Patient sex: M
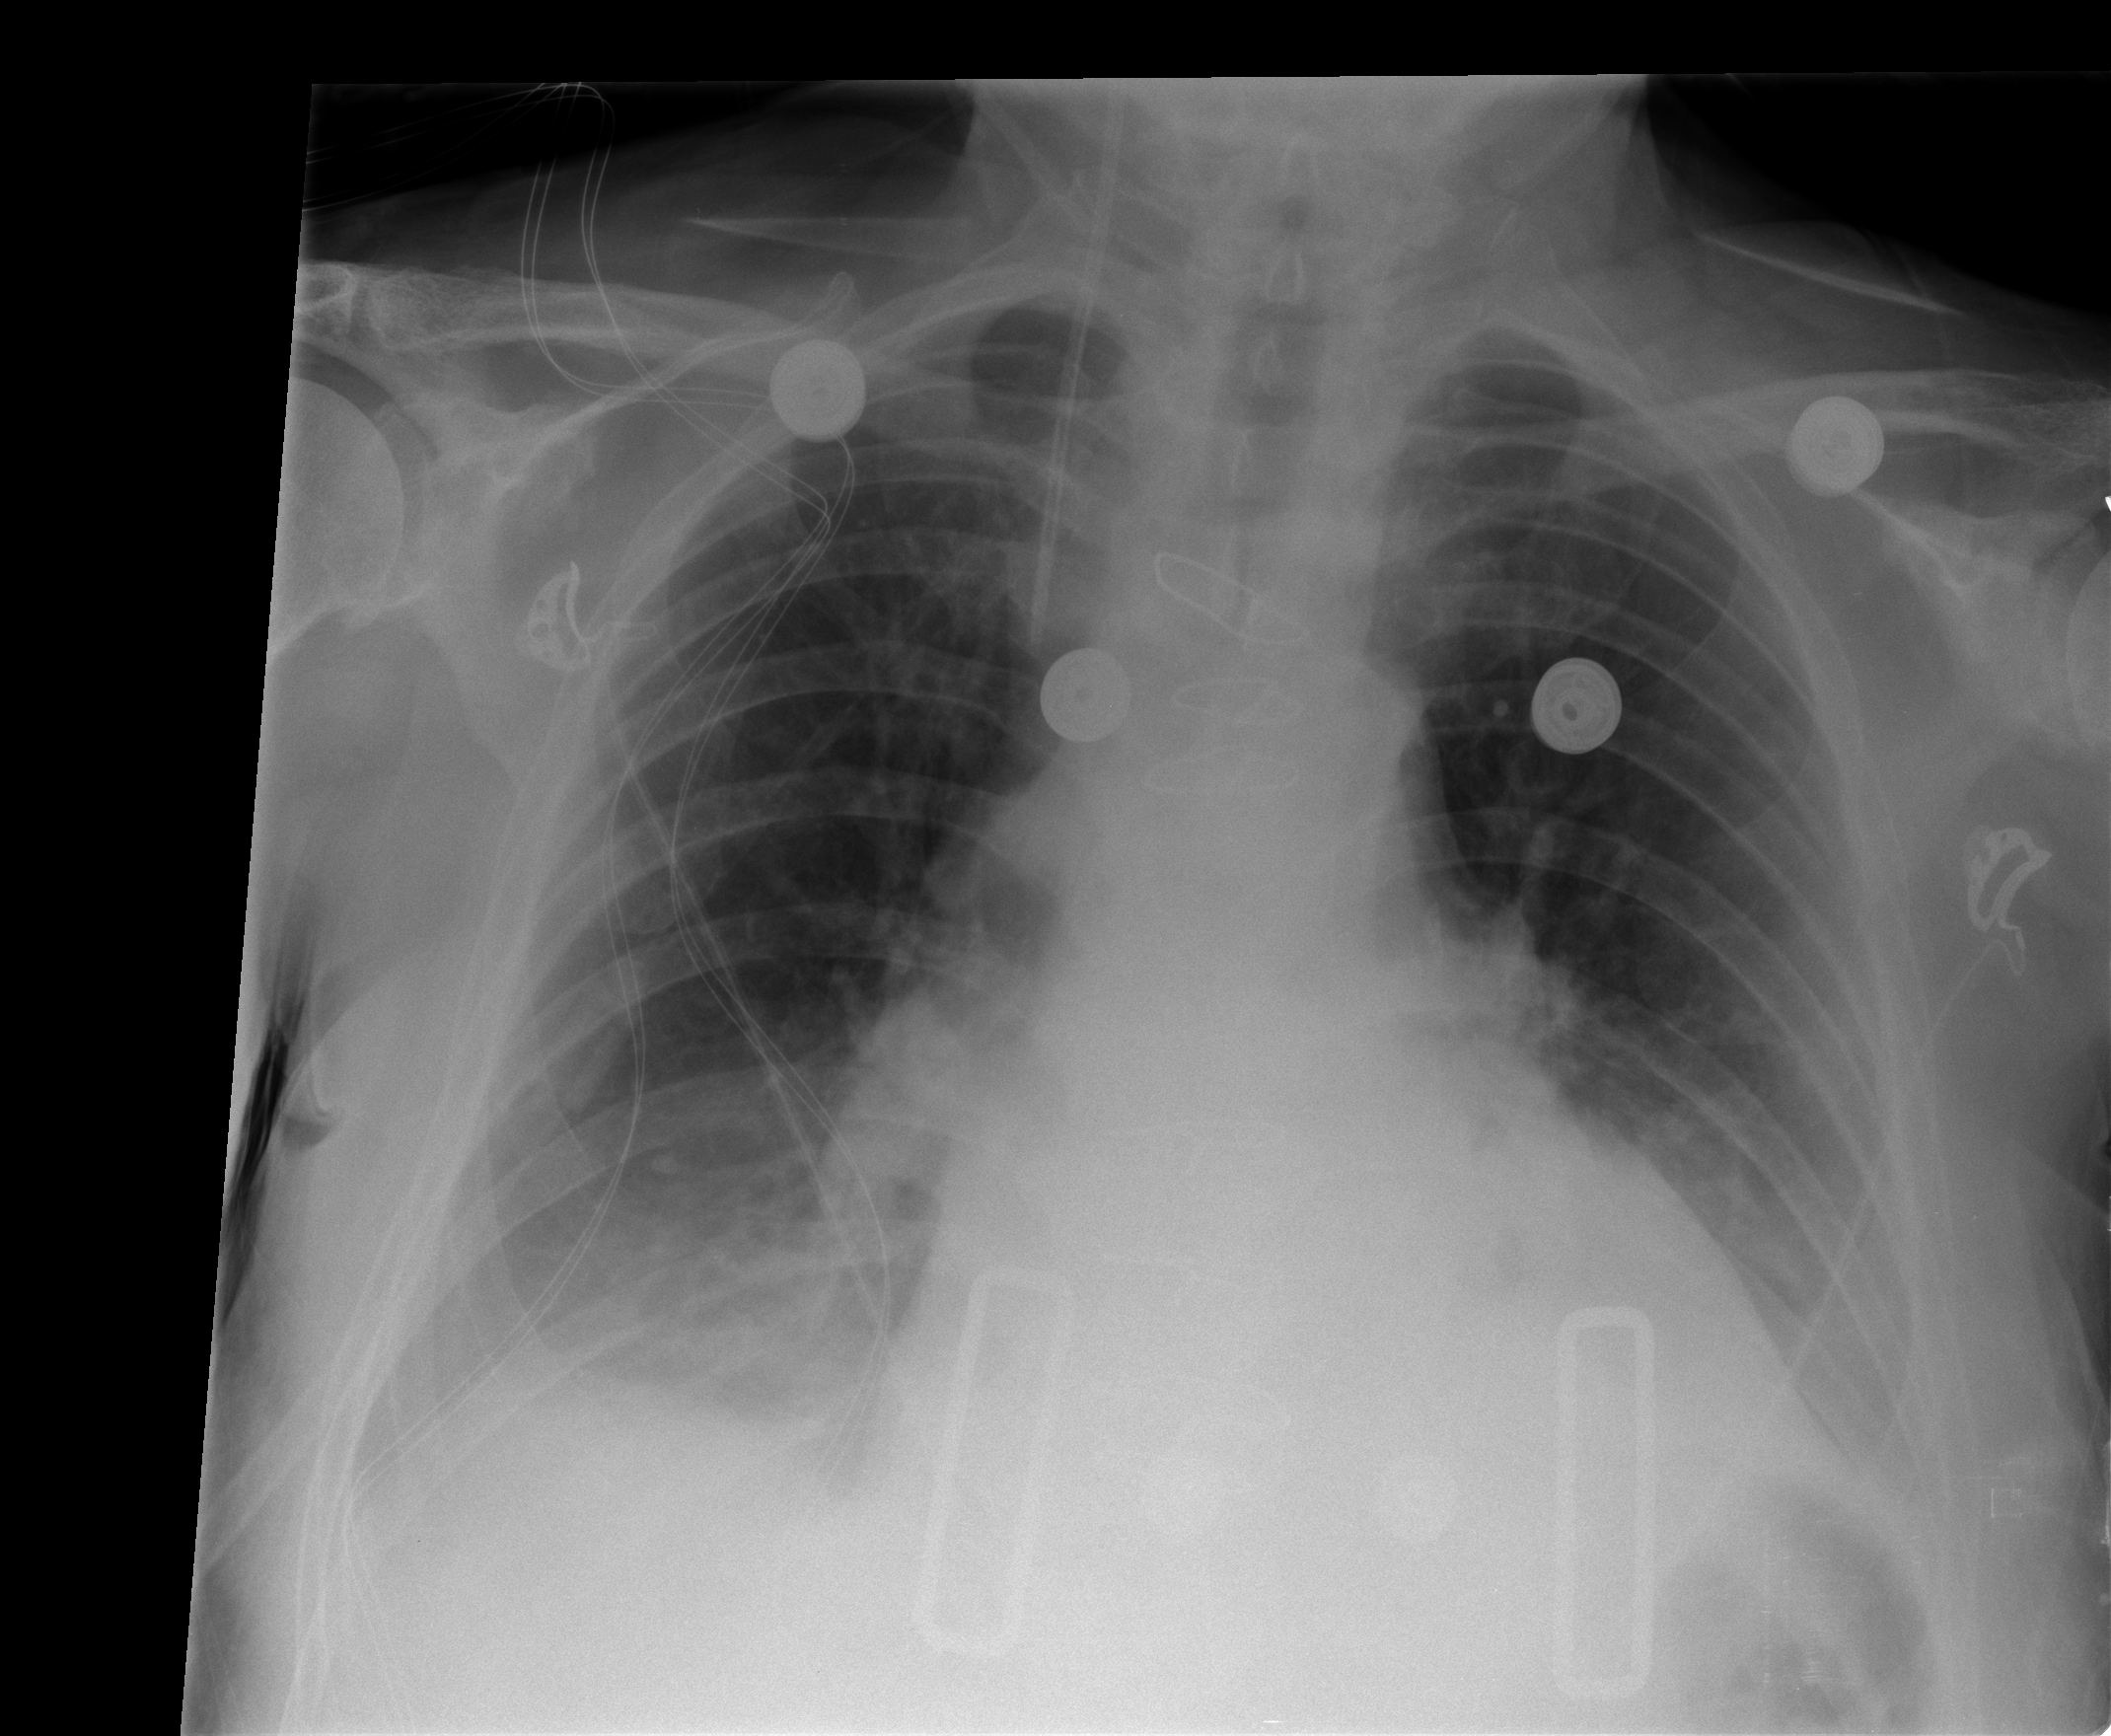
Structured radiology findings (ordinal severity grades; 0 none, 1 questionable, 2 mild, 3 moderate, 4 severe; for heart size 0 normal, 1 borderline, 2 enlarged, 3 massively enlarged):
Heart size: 1
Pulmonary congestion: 0
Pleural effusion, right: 2
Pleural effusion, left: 2
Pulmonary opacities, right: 0
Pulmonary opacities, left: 0
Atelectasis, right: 2
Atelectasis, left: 2